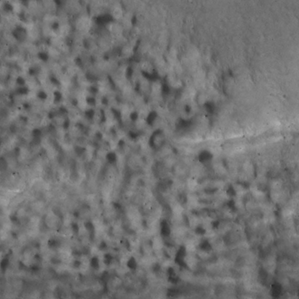
Label: non_frost